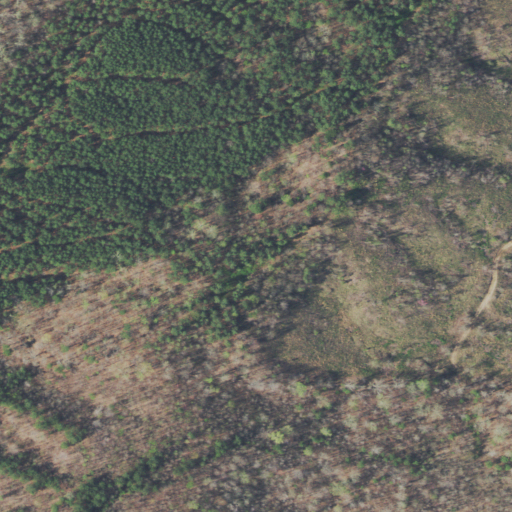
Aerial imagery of ridge(s) in Tennessee named Peak Ridge containing evergreen forest, deciduous forest, mixed forest, shrub, and grassland